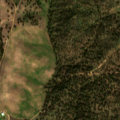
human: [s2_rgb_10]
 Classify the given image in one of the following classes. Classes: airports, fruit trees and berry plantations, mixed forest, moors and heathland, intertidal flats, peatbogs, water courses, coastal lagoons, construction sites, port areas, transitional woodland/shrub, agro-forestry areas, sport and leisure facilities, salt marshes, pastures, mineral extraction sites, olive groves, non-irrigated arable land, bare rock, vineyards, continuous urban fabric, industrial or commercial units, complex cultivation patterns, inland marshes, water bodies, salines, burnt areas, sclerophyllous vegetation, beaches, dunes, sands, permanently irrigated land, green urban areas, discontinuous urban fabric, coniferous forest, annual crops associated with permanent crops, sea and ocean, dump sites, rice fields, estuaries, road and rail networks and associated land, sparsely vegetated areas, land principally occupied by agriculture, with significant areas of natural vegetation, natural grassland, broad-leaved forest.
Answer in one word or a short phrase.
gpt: permanently irrigated land, agro-forestry areas